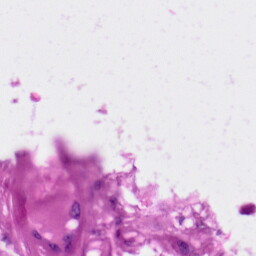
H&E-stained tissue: Skin